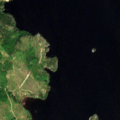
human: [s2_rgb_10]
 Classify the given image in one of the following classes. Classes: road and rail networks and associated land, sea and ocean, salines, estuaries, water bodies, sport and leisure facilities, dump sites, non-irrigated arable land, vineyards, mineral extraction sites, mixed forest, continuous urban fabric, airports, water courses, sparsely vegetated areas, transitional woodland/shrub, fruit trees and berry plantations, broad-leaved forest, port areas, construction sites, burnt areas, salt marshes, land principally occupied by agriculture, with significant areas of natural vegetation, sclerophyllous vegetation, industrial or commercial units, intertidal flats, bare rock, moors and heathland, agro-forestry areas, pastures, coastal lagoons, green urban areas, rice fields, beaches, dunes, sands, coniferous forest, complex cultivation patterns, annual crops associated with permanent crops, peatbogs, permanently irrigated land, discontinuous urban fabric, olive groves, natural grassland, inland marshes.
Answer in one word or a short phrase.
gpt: transitional woodland/shrub, water bodies